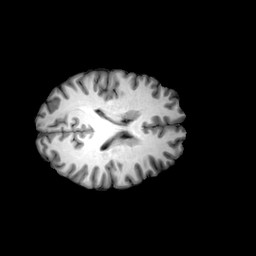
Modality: T1w
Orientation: axial
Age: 31
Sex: female
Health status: ill